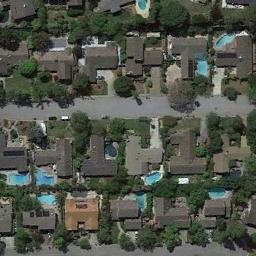
Label: residential